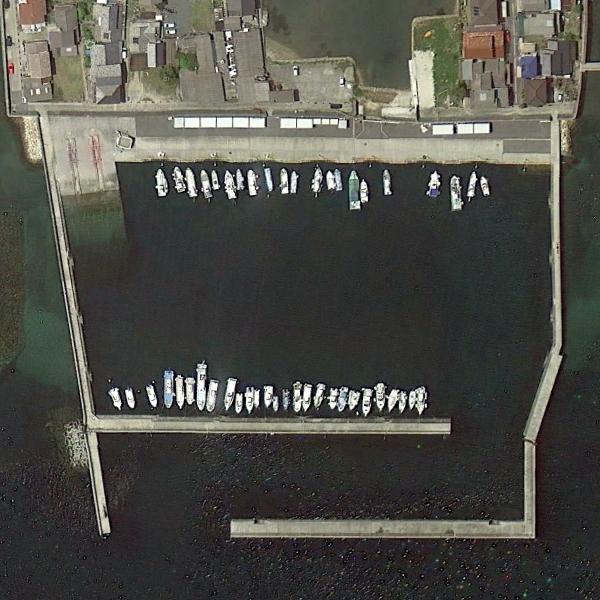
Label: Port